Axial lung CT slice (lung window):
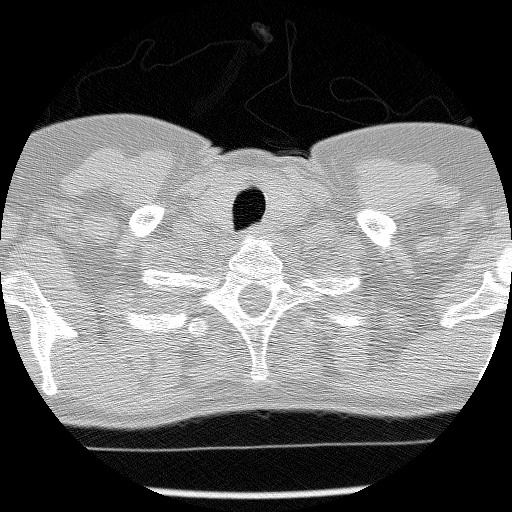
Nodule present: no